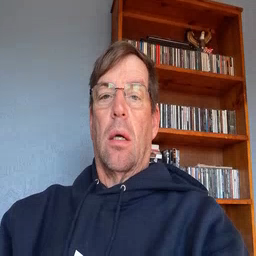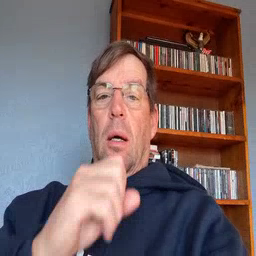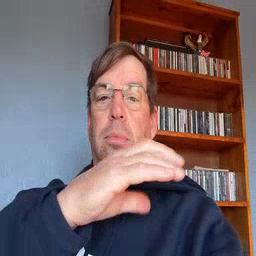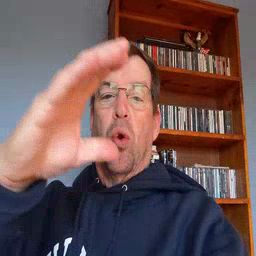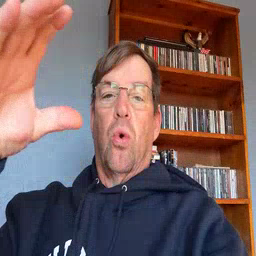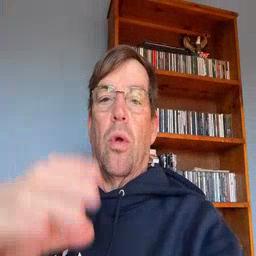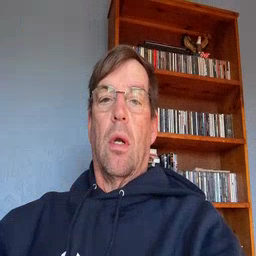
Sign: balloon